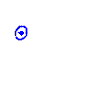
Particle: proton